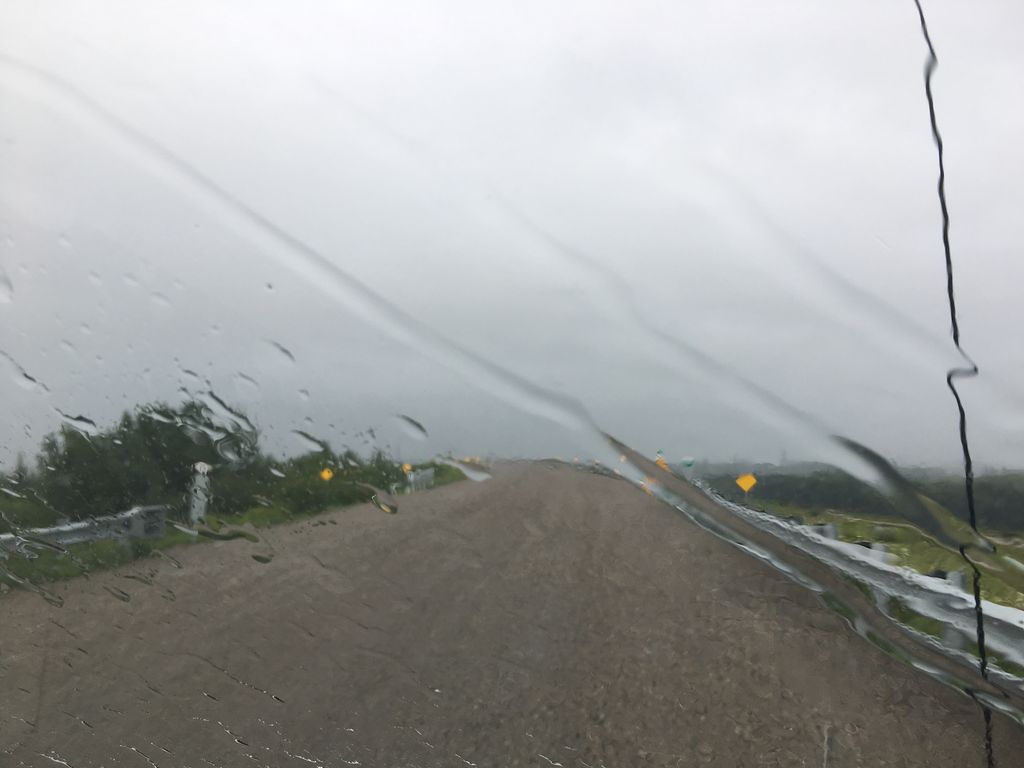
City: kitchener-waterloo